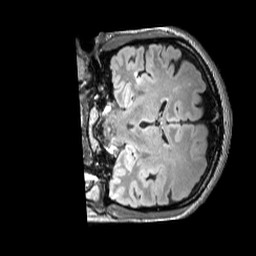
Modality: FLAIR
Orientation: coronal
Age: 39
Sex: female
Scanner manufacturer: siemens
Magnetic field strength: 3 T
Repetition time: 5 s
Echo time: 0.387 s